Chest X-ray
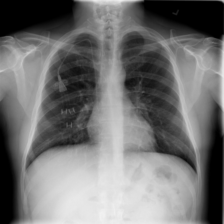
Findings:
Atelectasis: positive
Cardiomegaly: negative
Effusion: negative
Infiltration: positive
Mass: negative
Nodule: negative
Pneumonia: negative
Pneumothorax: negative
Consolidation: negative
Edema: negative
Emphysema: negative
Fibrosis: negative
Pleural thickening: negative
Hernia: negative